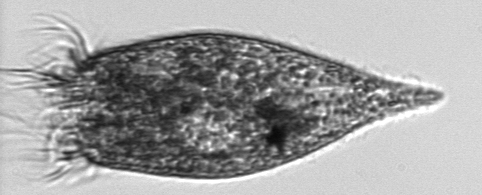
Label: Strombidium_conicum